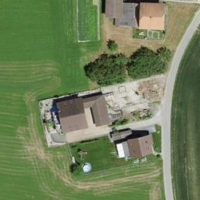
EUNIS habitat code: 52
Species observed at this site:
Juglans regia